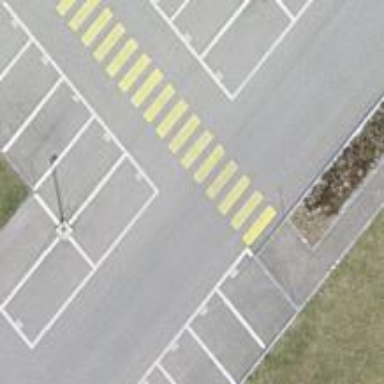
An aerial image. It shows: Parking aisle designated as service road.